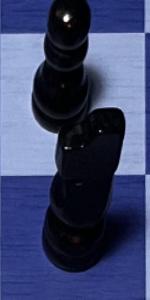
Label: Knight_Black